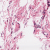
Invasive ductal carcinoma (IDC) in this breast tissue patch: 0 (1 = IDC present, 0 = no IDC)